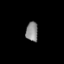
Tissue: lung
Cell type: Epithelial cells
Senescence score: 0.2353
Nuclear area (px): 230
Mean DAPI intensity: 139.117